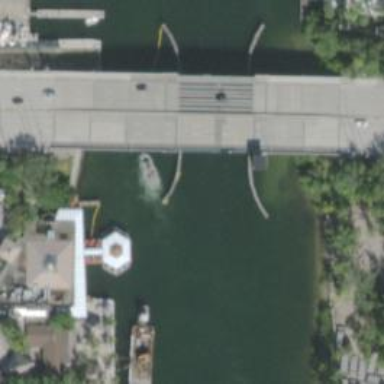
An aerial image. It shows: Bascule bridge for pedestrians.